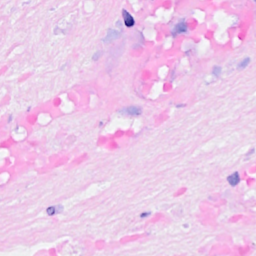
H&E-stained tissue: Breast